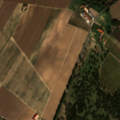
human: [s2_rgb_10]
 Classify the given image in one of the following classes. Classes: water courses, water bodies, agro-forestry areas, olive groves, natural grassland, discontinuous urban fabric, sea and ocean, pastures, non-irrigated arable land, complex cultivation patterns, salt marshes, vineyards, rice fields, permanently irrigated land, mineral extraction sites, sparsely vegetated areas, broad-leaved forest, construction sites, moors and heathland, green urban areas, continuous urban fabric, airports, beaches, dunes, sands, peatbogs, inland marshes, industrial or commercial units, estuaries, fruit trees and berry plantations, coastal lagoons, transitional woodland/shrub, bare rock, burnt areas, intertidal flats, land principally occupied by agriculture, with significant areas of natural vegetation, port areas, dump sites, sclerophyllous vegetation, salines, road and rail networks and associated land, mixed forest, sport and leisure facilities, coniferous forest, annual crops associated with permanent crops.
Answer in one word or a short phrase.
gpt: permanently irrigated land, vineyards, complex cultivation patterns, agro-forestry areas